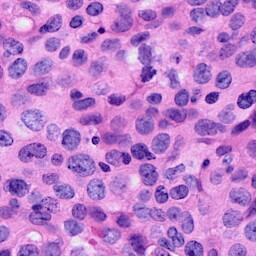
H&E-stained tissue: Breast